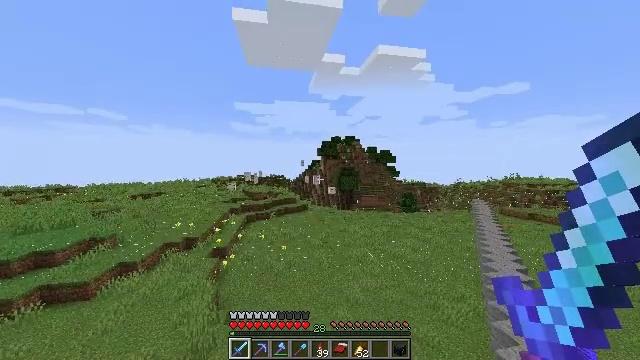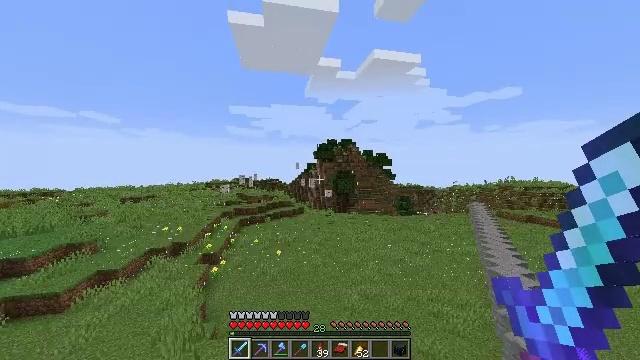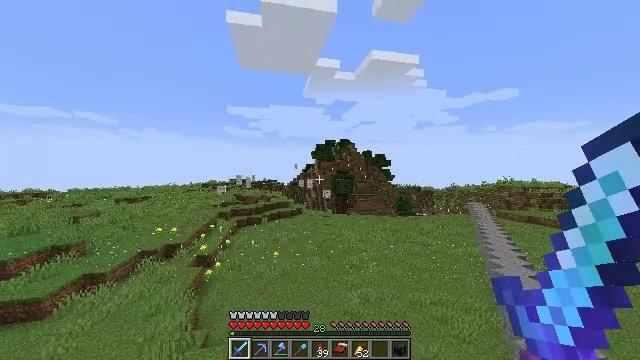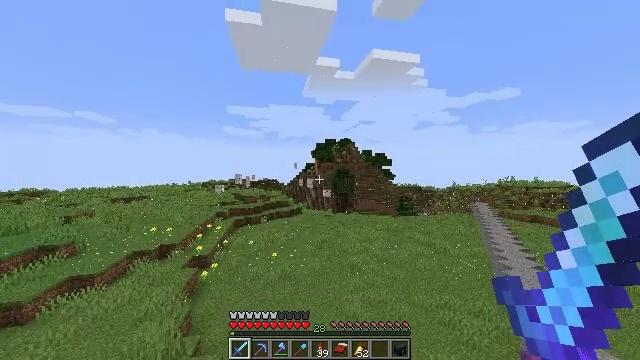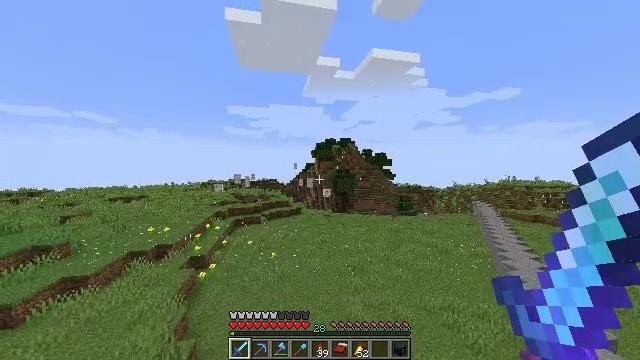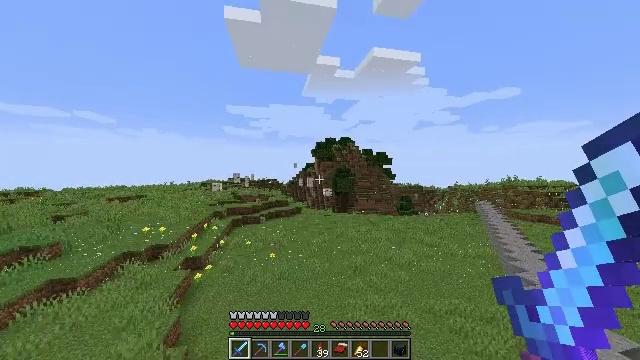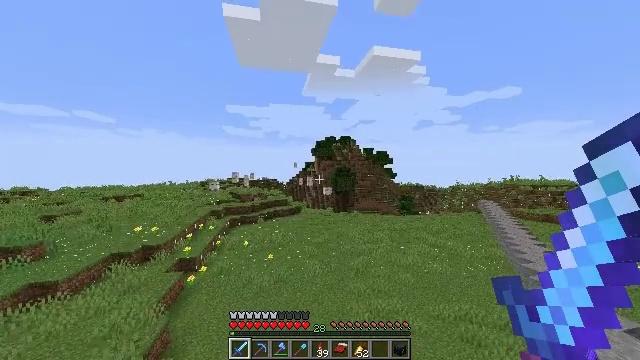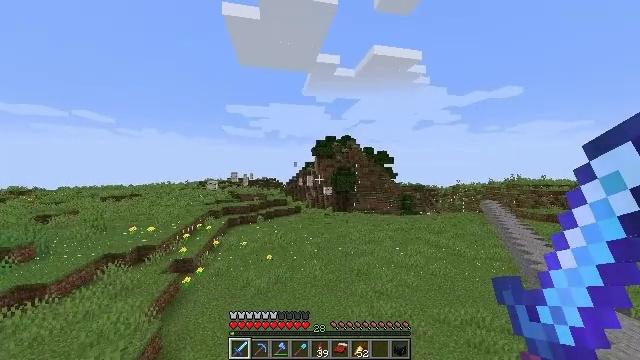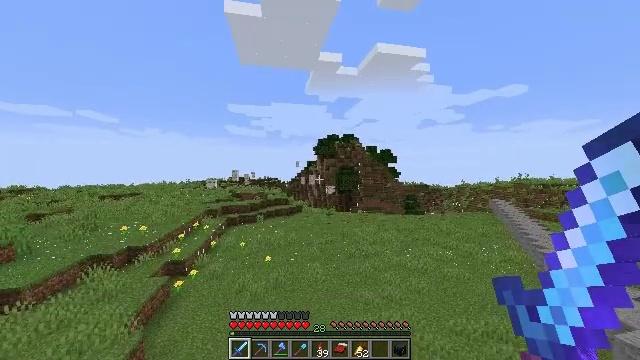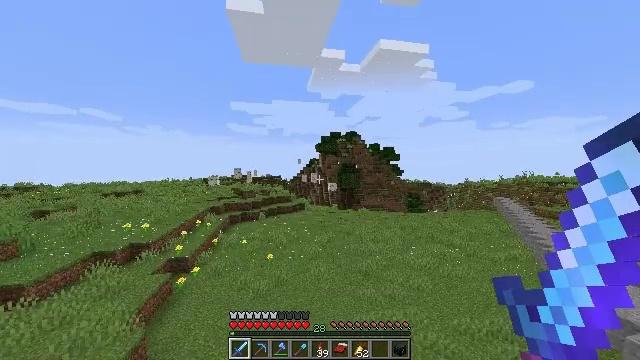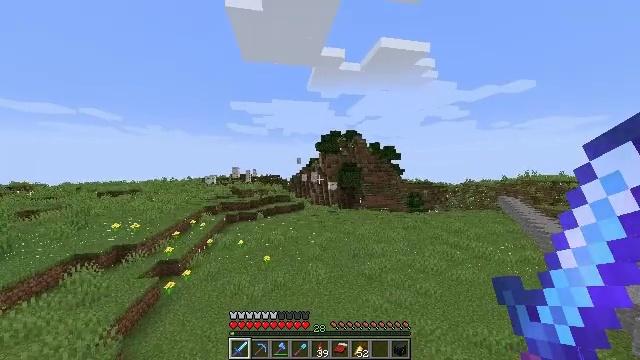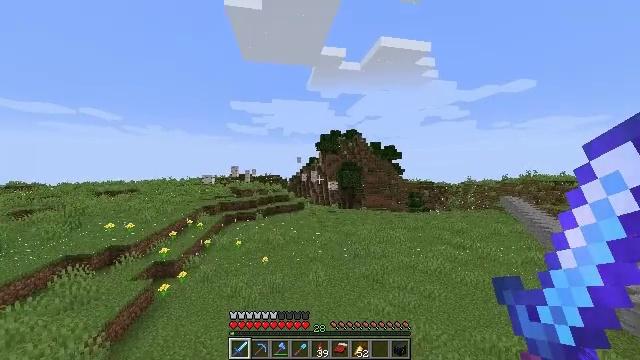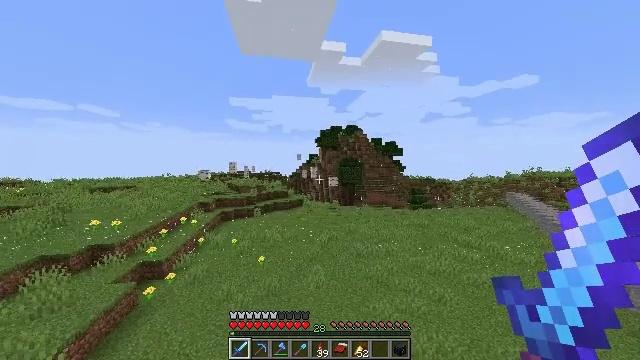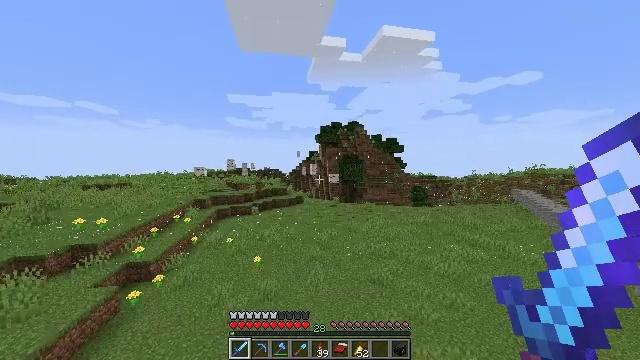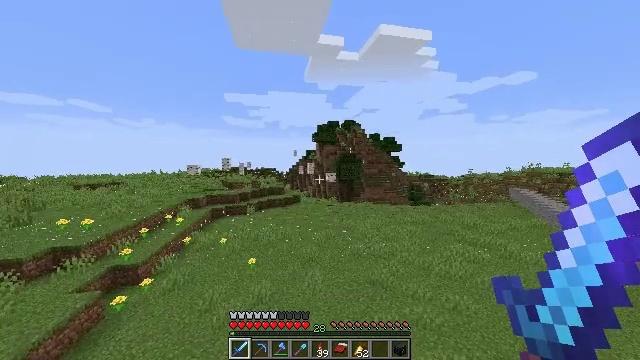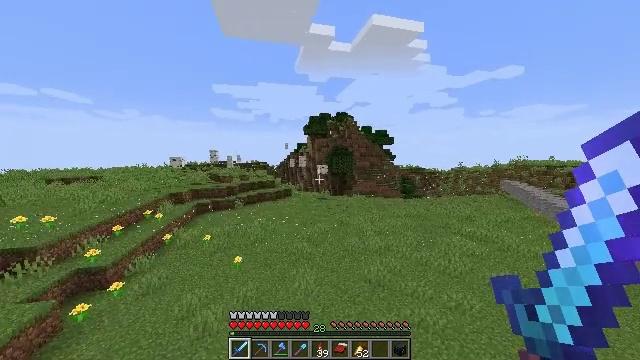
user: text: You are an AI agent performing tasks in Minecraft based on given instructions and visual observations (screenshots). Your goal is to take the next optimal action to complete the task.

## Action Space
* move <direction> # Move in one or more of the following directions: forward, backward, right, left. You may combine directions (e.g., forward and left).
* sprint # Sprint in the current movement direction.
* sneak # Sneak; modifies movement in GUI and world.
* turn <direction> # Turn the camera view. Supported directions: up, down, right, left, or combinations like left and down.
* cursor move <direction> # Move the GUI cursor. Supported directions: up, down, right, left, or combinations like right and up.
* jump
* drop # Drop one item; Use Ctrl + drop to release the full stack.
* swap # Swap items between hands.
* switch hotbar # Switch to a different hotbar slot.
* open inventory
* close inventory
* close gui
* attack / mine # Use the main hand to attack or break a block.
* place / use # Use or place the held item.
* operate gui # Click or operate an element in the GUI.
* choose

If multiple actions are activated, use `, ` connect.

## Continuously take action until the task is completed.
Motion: motion action
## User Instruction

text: Kill the slime.
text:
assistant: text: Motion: move forward, sprint, turn right and up
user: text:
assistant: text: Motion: move forward, sprint
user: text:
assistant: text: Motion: move forward, sprint
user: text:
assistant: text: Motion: move forward, sprint
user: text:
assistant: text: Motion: move forward, sprint
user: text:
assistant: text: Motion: move forward, sprint
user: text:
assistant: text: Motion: move forward, sprint
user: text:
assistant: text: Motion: move forward, sprint
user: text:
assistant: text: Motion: move forward, sprint
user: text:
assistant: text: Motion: move forward, sprint
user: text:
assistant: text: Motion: move forward, sprint
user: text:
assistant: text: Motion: move forward, sprint
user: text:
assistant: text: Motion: move forward, sprint
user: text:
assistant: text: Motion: move forward, sprint
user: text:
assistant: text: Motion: move forward, sprint, turn right and down
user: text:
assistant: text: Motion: move forward, sprint, turn right and down
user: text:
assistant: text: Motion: move forward, sprint, turn down
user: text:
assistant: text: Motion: move forward, sprint, turn down
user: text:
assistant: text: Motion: move forward, sprint
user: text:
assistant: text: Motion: move forward, sprint, turn down
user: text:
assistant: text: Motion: move forward, sprint
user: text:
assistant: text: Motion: move forward, sprint
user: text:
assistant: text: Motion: move forward, sprint
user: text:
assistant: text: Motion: move forward, sprint
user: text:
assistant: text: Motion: move forward, sprint, turn down
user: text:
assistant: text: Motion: move forward, sprint, turn down
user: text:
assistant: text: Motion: move forward, sprint, turn down
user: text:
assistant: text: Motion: move forward, sprint
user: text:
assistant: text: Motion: move forward, sprint
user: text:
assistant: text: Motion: move forward, sprint